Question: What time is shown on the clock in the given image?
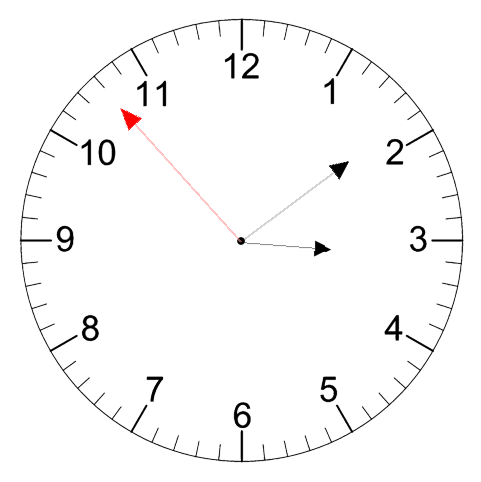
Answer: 03:08:53